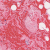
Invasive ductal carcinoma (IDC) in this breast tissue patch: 0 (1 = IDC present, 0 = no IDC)